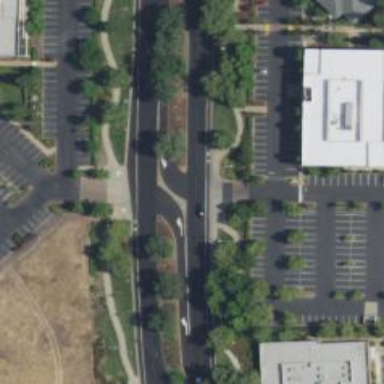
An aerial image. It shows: Secondary link road with asphalt surface.